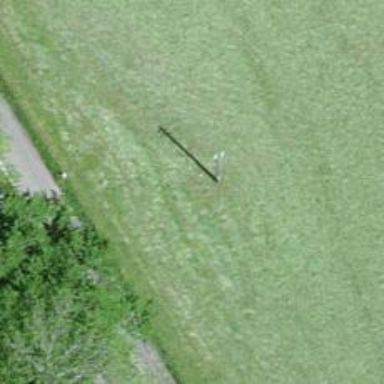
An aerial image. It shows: Power pole.